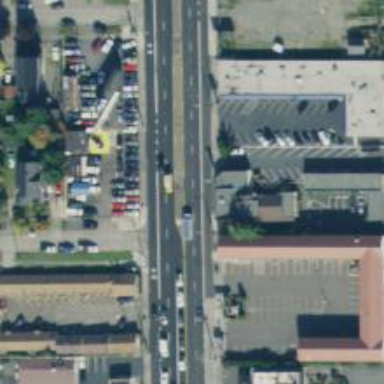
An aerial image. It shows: Primary road with asphalt surface. There is separate sidewalk.